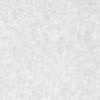
Label: no_change